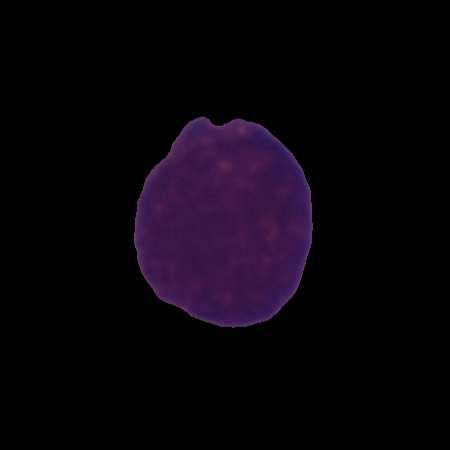
Label: cancer